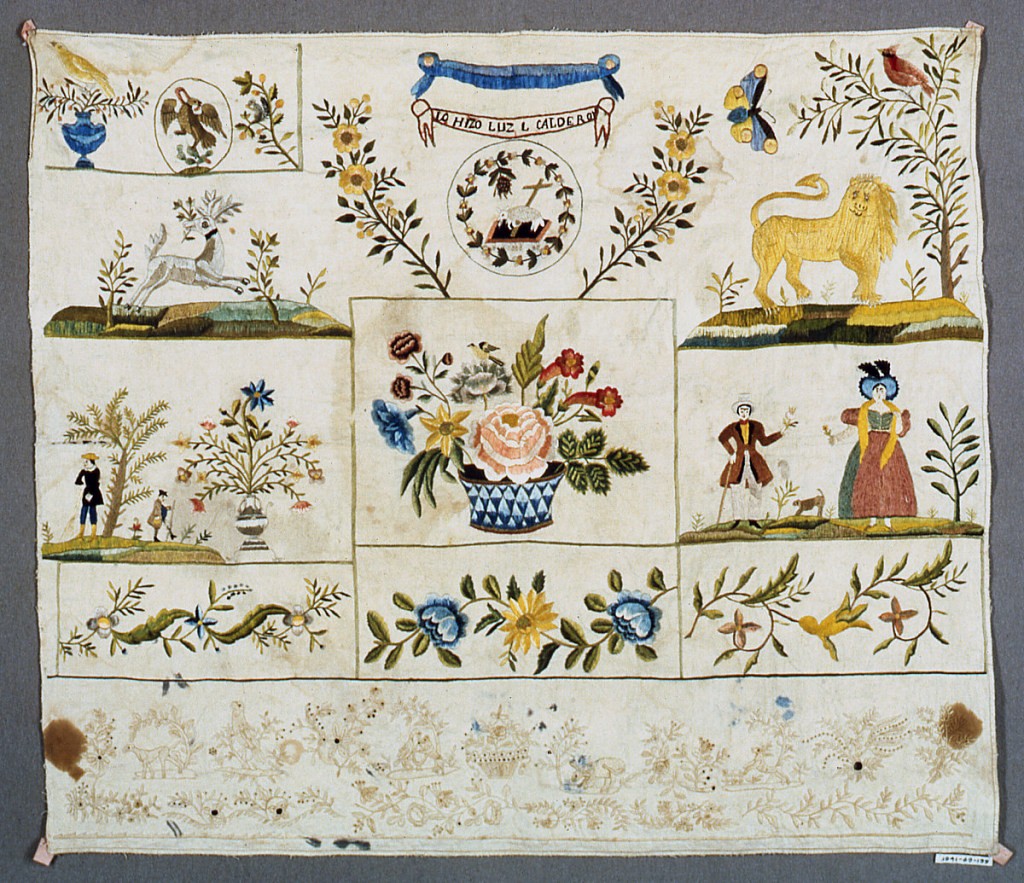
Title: Sampler
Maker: Lus L. Calderon
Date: ca. 1830
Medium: silk and cotton embroidery, linen foundation Technique: satin, stem and eyelet stitches on plain weave
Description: Sampler is divided into squares and rectangles, each with an embroidered motif.  Scenes include: the seal of Mexico, a Pascal Lamb, a lion, a stag, several figures in European-style dress, and numerous floral patterns. A band of whitework extends across the bottom.